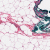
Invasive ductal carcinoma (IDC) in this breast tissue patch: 0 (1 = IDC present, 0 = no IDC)